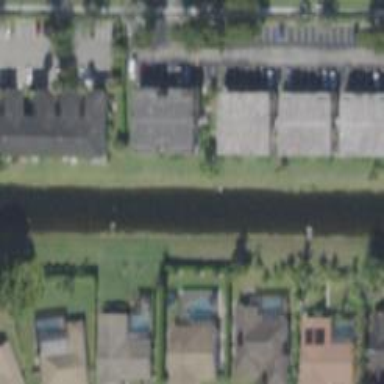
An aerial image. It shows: Canal.